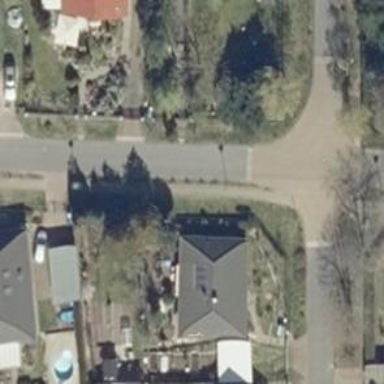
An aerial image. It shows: Traffic calming table.